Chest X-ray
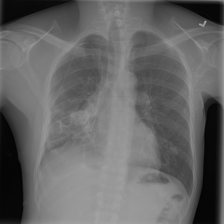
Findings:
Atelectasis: negative
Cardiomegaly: negative
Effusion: negative
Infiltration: negative
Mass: positive
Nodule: negative
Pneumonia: negative
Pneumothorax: negative
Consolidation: negative
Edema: negative
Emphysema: negative
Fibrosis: negative
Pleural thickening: negative
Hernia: negative